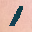
Label: 1